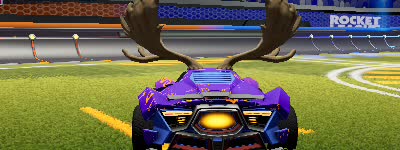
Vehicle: werewolf